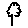
Label: tree